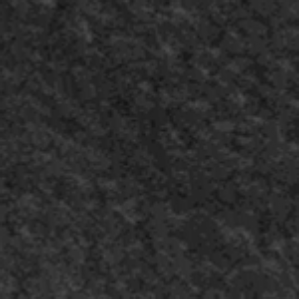
Label: frost